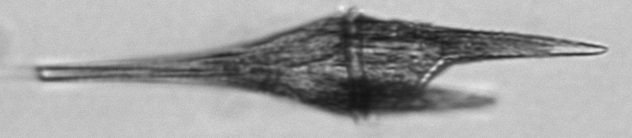
Label: Tripos_furca